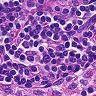
Metastatic tissue present: no